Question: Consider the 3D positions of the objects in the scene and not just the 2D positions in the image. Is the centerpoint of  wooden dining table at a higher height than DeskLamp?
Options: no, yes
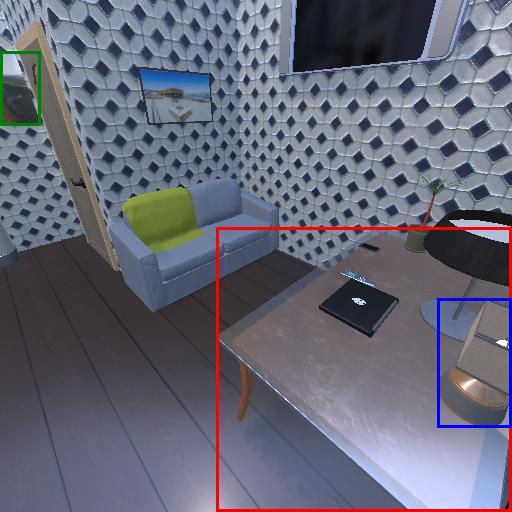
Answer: no